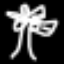
Label: palm tree